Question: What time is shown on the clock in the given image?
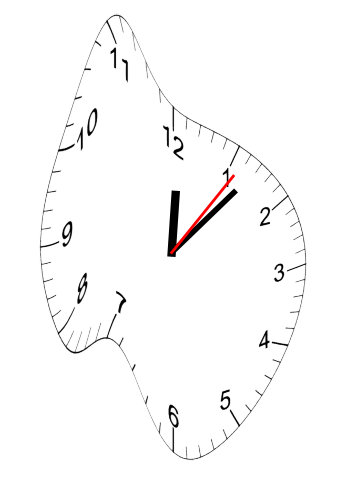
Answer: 12:07:06